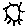
Label: sun